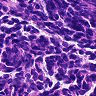
Metastatic tissue present: no